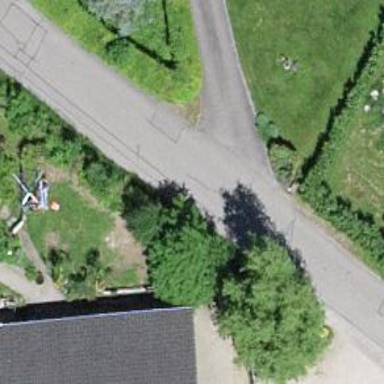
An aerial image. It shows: Bench.